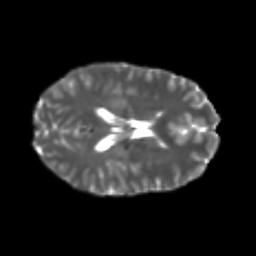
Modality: T2w
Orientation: axial
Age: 25
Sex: female
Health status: healthy
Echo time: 0.074 s